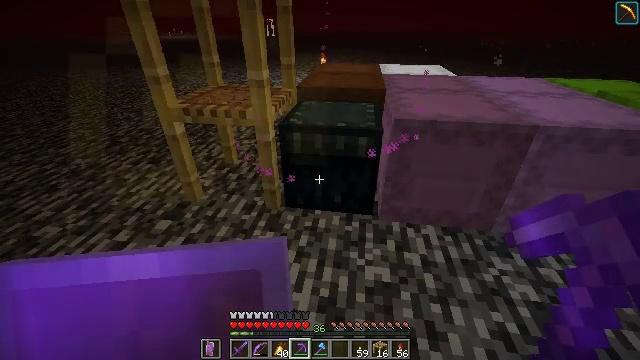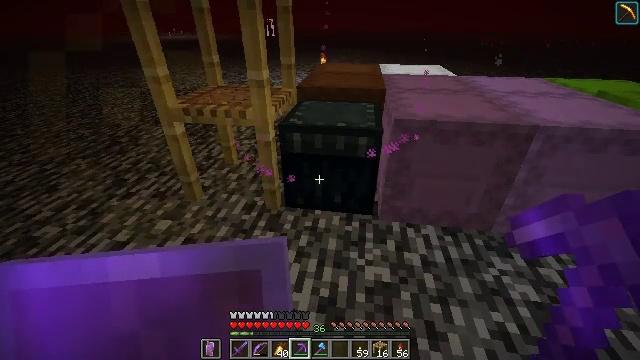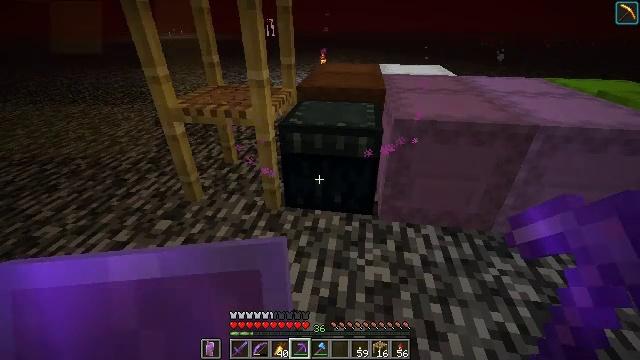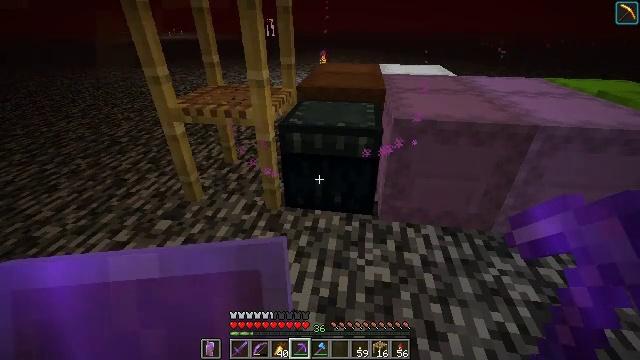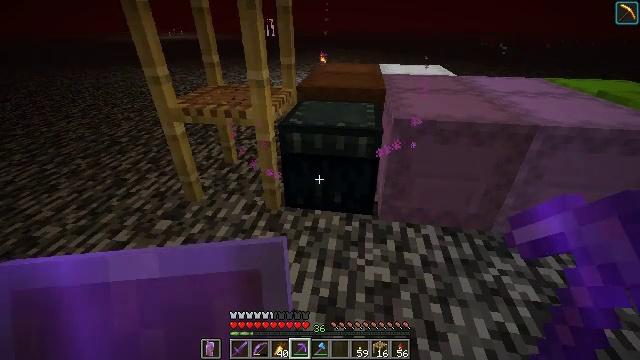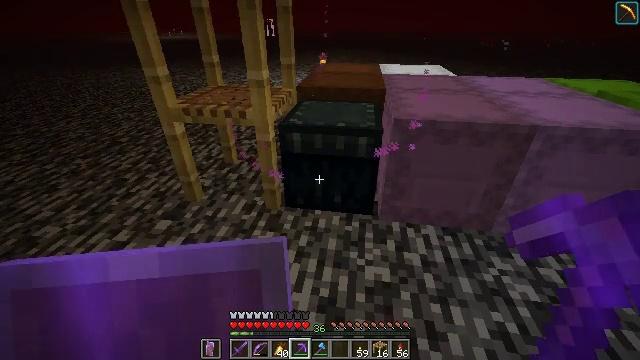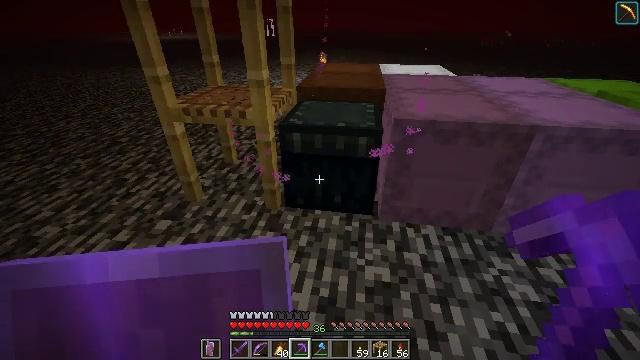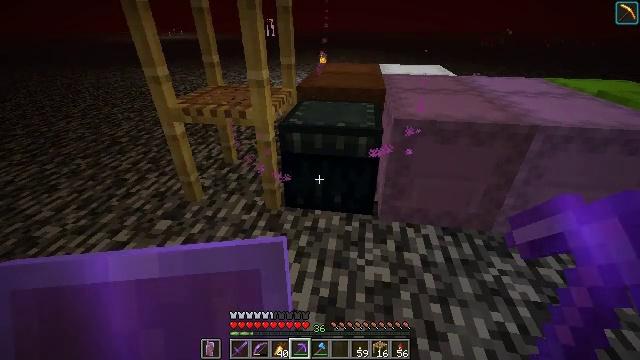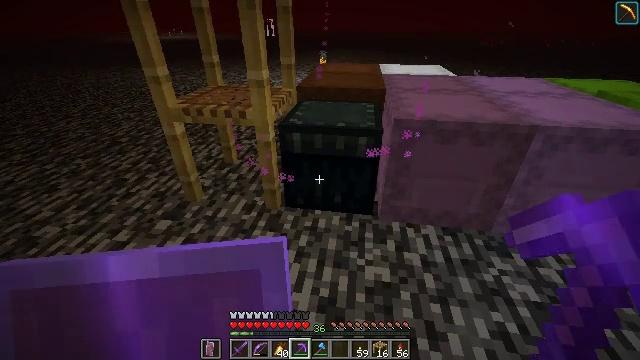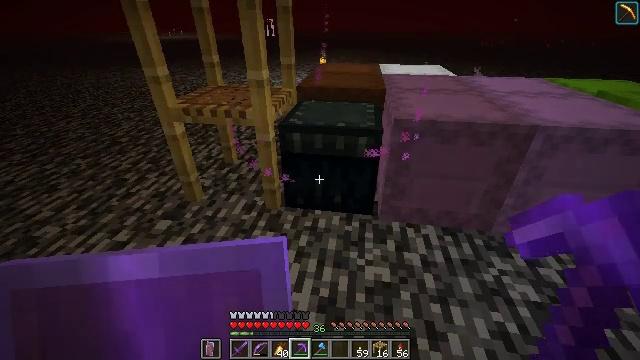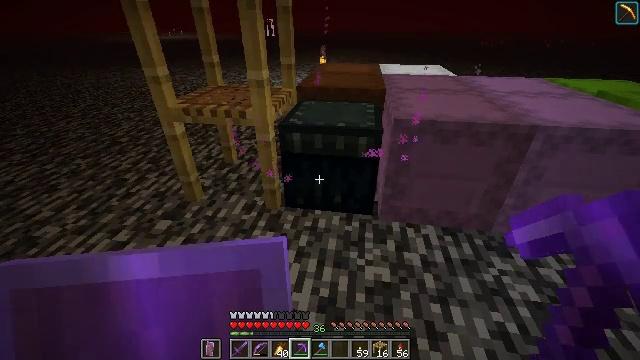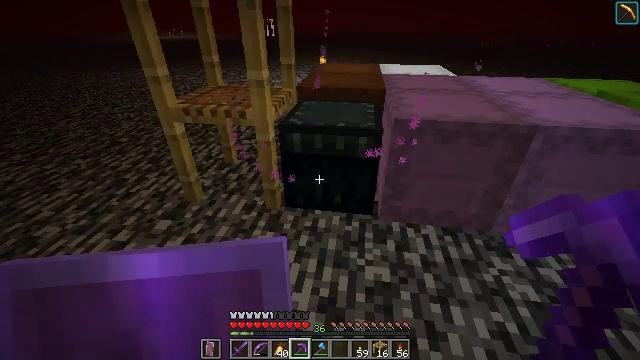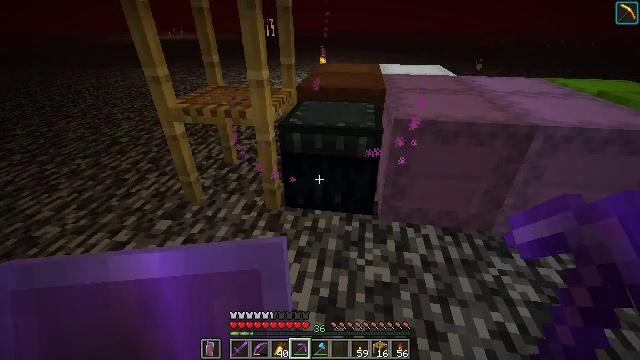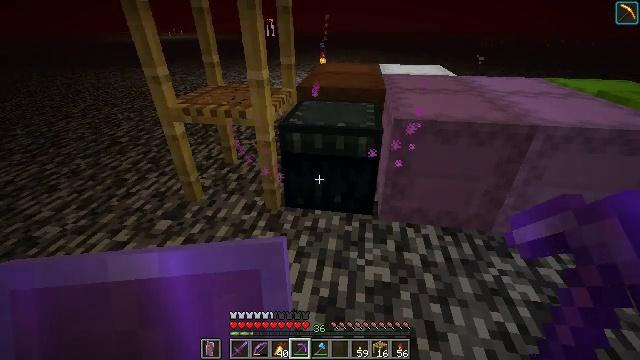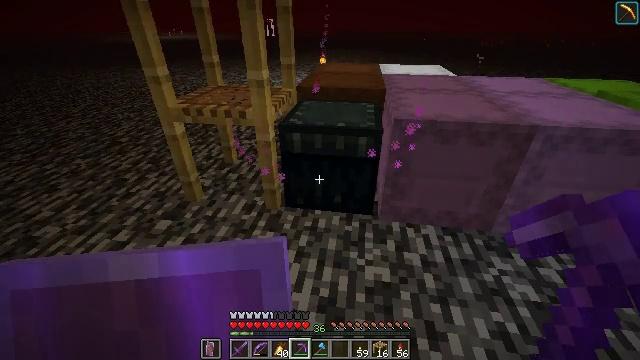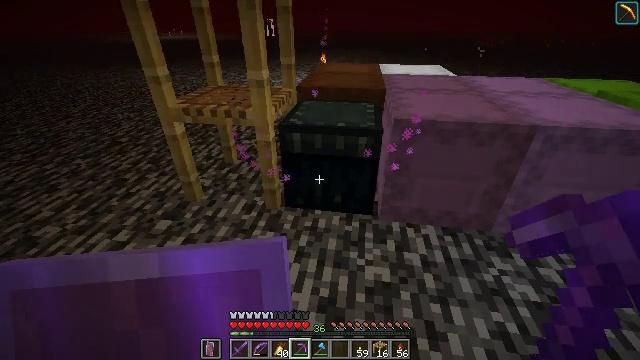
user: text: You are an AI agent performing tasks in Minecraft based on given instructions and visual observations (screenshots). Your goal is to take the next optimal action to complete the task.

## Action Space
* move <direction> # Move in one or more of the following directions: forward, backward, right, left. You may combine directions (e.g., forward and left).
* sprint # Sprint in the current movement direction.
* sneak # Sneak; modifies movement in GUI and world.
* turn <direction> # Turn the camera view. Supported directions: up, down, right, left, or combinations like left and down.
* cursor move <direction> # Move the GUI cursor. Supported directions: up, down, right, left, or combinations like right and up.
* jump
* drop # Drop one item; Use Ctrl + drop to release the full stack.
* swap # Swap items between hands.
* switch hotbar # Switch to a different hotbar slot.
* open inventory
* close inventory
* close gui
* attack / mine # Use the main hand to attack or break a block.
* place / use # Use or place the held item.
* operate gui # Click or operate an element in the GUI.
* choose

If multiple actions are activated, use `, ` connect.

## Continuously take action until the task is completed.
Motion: motion action
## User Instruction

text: Use a pickaxe to gather the ender chest.
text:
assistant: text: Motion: no_op
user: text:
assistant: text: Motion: no_op
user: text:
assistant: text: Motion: no_op
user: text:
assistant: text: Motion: no_op
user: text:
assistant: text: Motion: no_op
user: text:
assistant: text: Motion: no_op
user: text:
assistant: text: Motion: no_op
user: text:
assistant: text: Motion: no_op
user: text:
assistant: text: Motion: no_op
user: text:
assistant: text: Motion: no_op
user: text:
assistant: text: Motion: no_op
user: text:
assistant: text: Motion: no_op
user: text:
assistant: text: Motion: no_op
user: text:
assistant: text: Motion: no_op
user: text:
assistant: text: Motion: no_op
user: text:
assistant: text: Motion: no_op
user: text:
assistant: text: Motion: no_op
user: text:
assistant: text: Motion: no_op
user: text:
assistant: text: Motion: no_op
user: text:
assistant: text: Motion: move forward
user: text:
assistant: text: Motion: move forward
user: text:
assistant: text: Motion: move forward
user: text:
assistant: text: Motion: move forward
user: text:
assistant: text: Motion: move forward
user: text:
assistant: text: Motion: move forward, turn right and down
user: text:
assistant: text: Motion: move forward, turn right and down
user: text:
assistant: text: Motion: move forward, turn right and down
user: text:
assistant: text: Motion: move forward, turn down
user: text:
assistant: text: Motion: turn down
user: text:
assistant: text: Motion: no_op